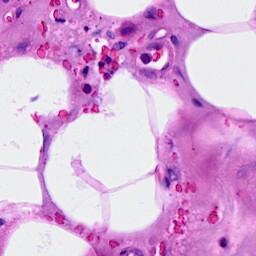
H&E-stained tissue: Breast